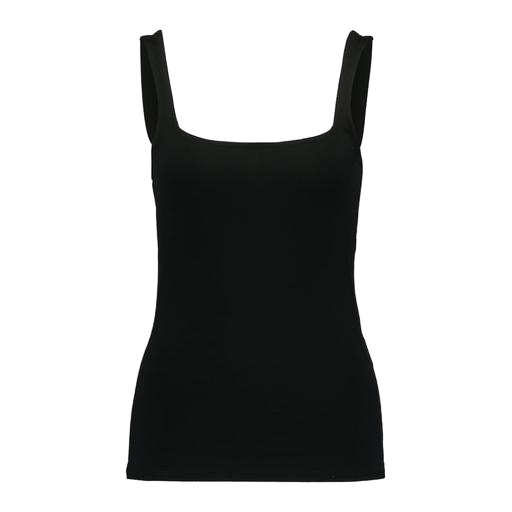
black slim tank, black scoop tank, slim scoop tank, white background